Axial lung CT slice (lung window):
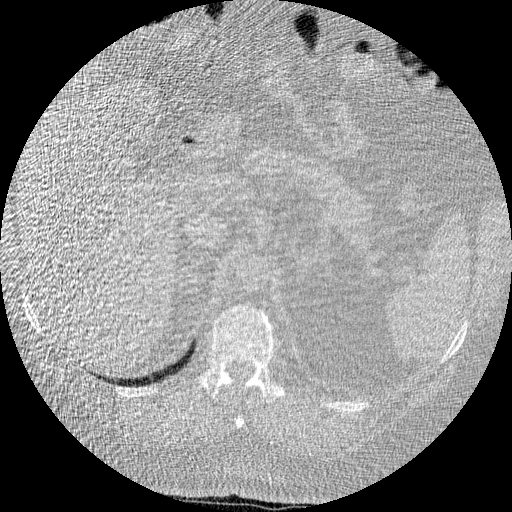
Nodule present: no